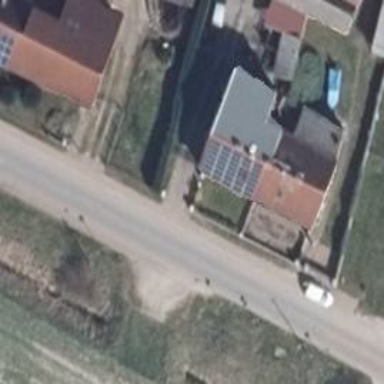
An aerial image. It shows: Solar-powered generator using photovoltaic technology. This small installation generates electricity through solar photovoltaic panels.